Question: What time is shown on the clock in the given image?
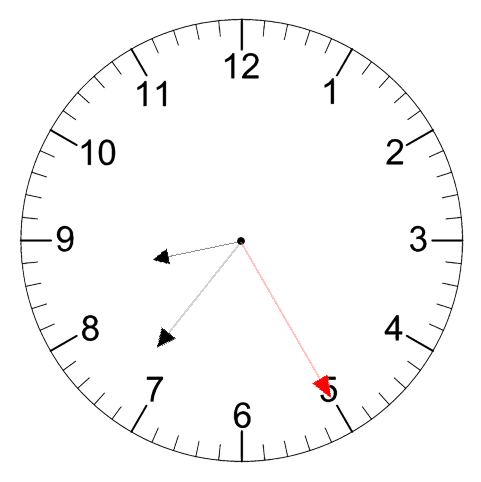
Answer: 08:36:25